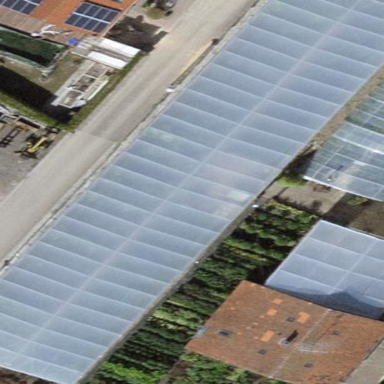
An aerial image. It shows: Greenhouse.